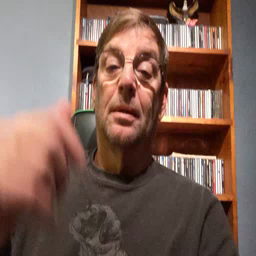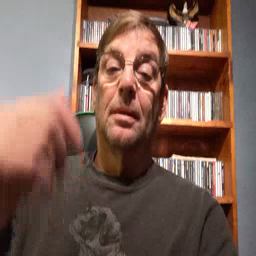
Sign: backyard